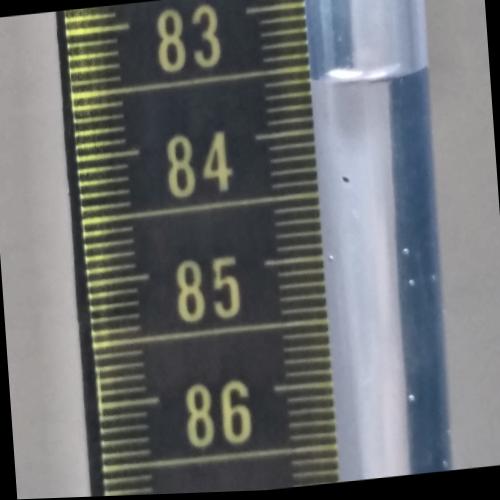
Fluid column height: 83.6 cm